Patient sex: M
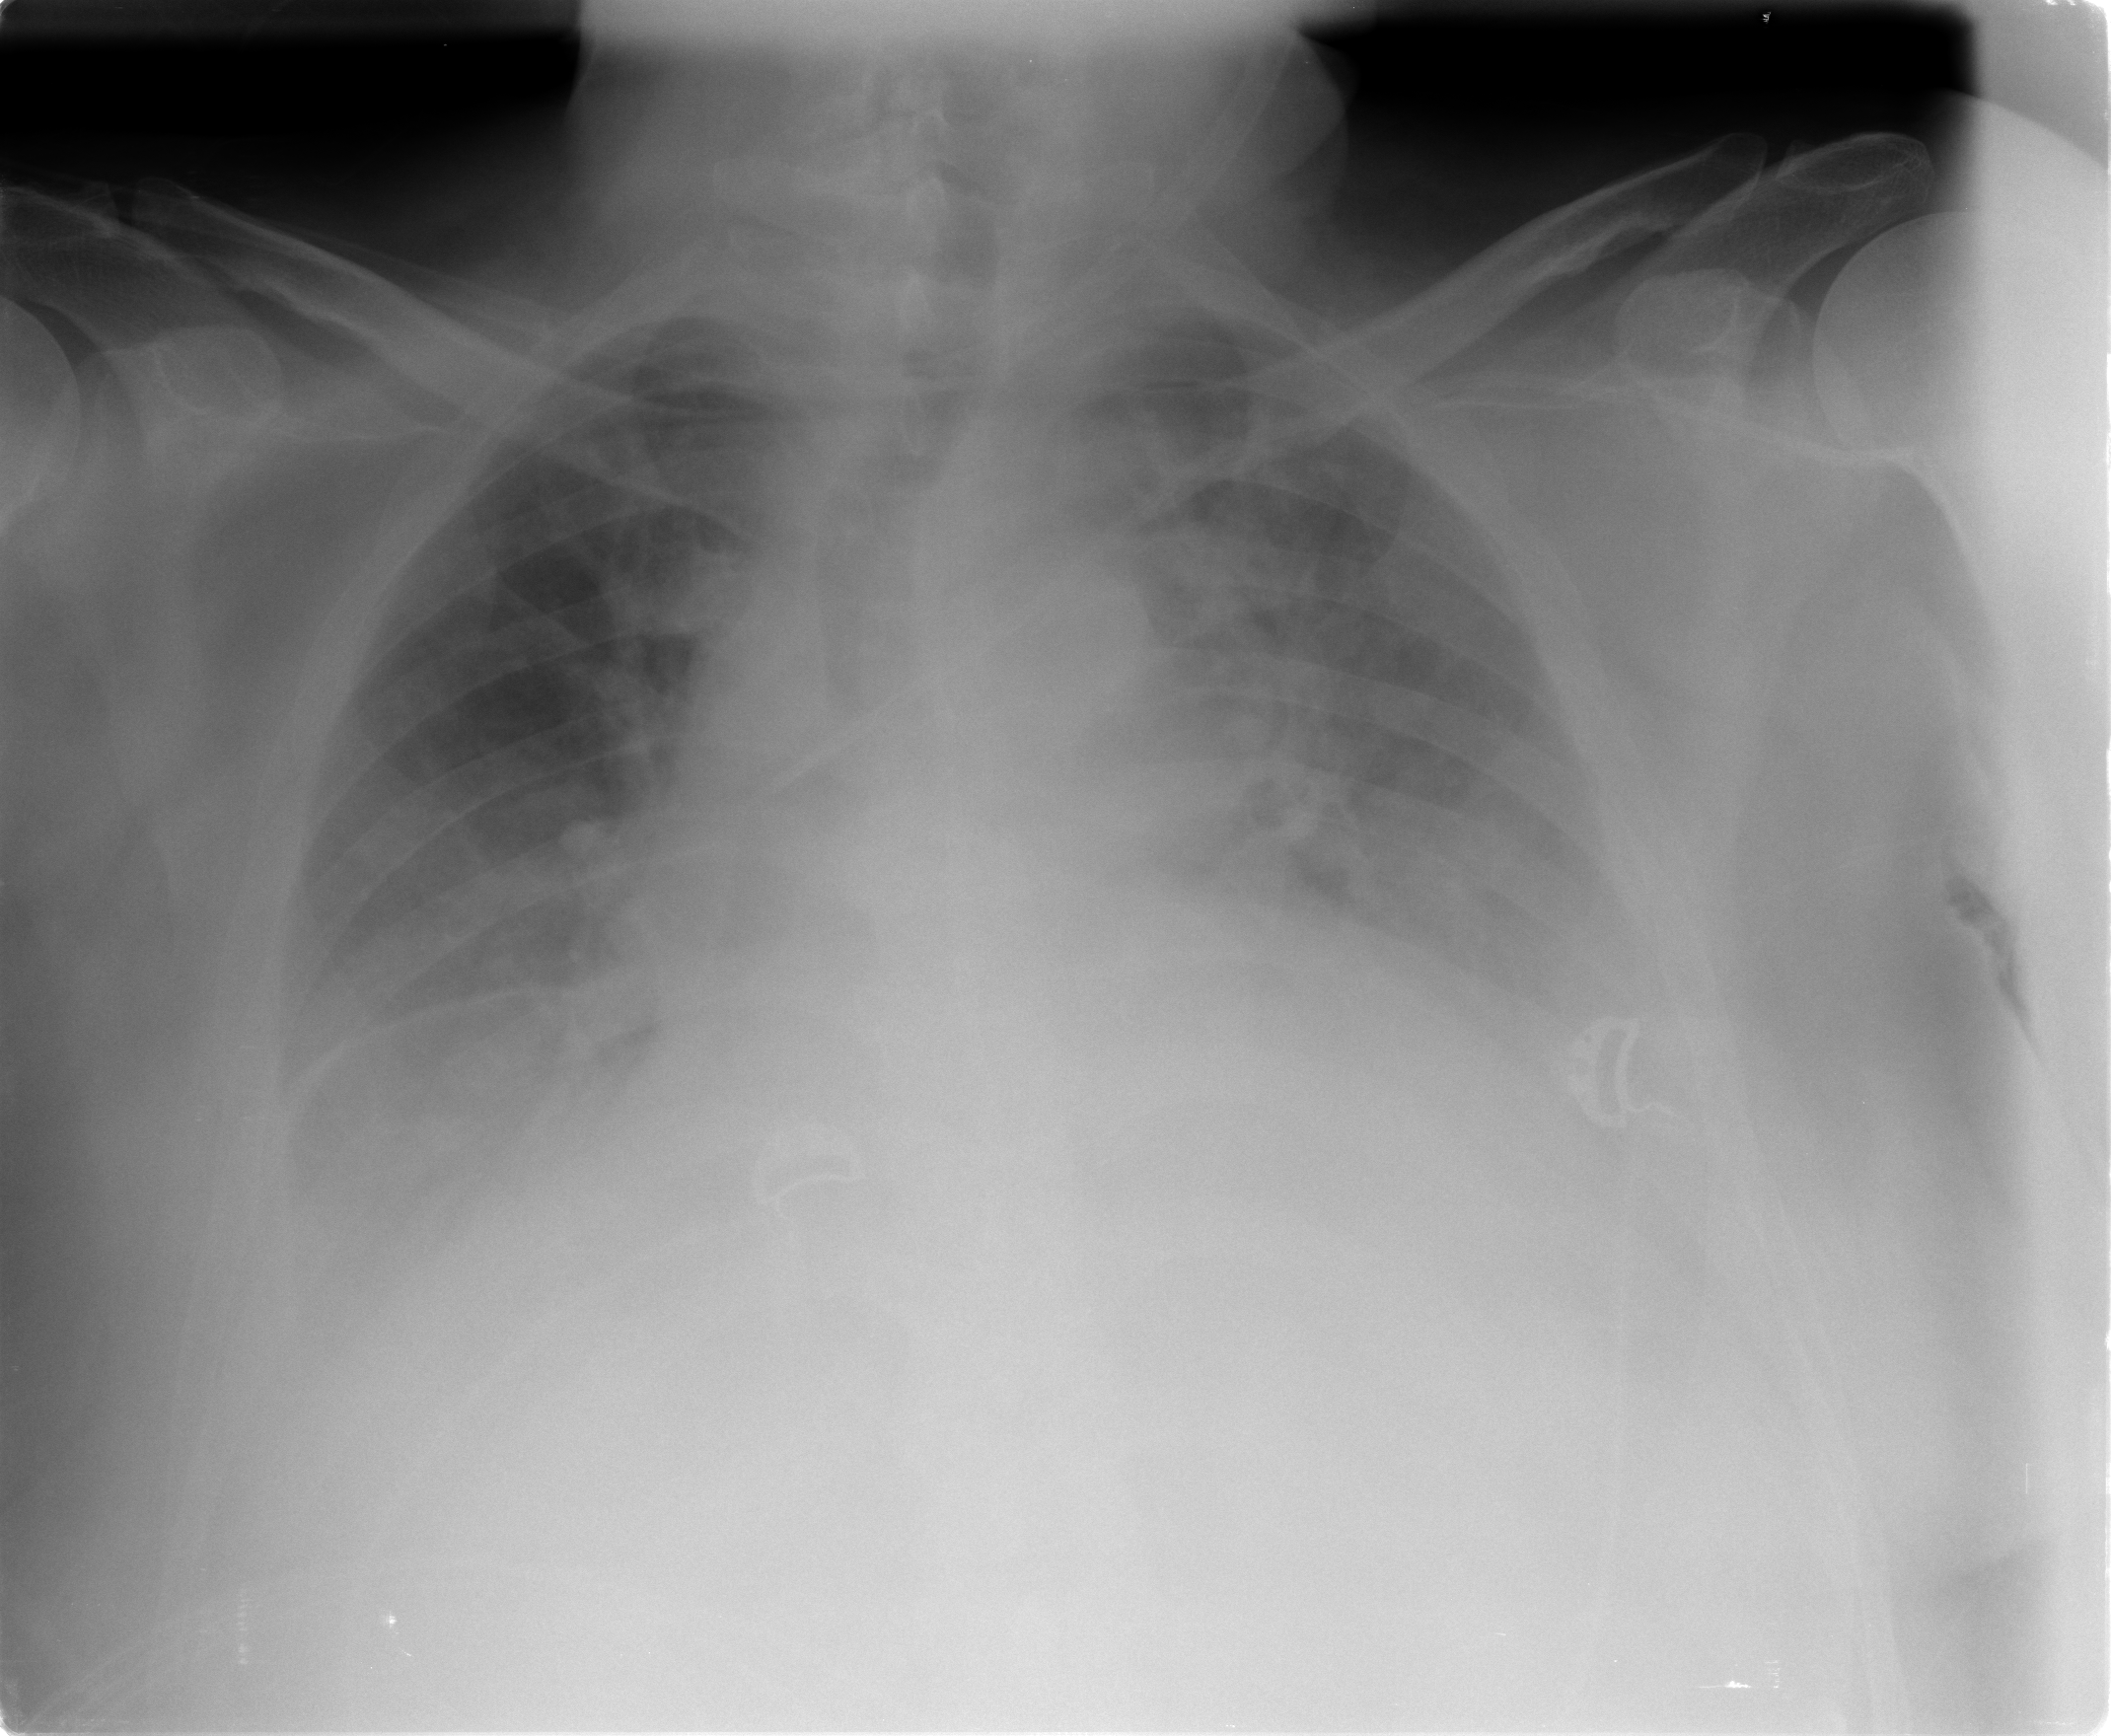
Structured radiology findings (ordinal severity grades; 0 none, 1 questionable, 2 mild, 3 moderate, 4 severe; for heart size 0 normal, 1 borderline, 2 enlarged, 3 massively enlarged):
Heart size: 2
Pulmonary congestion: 2
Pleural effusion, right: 2
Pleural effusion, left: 2
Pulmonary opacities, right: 2
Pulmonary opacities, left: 3
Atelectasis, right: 2
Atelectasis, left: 2